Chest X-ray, AP view. Patient: 13 years old, sex F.
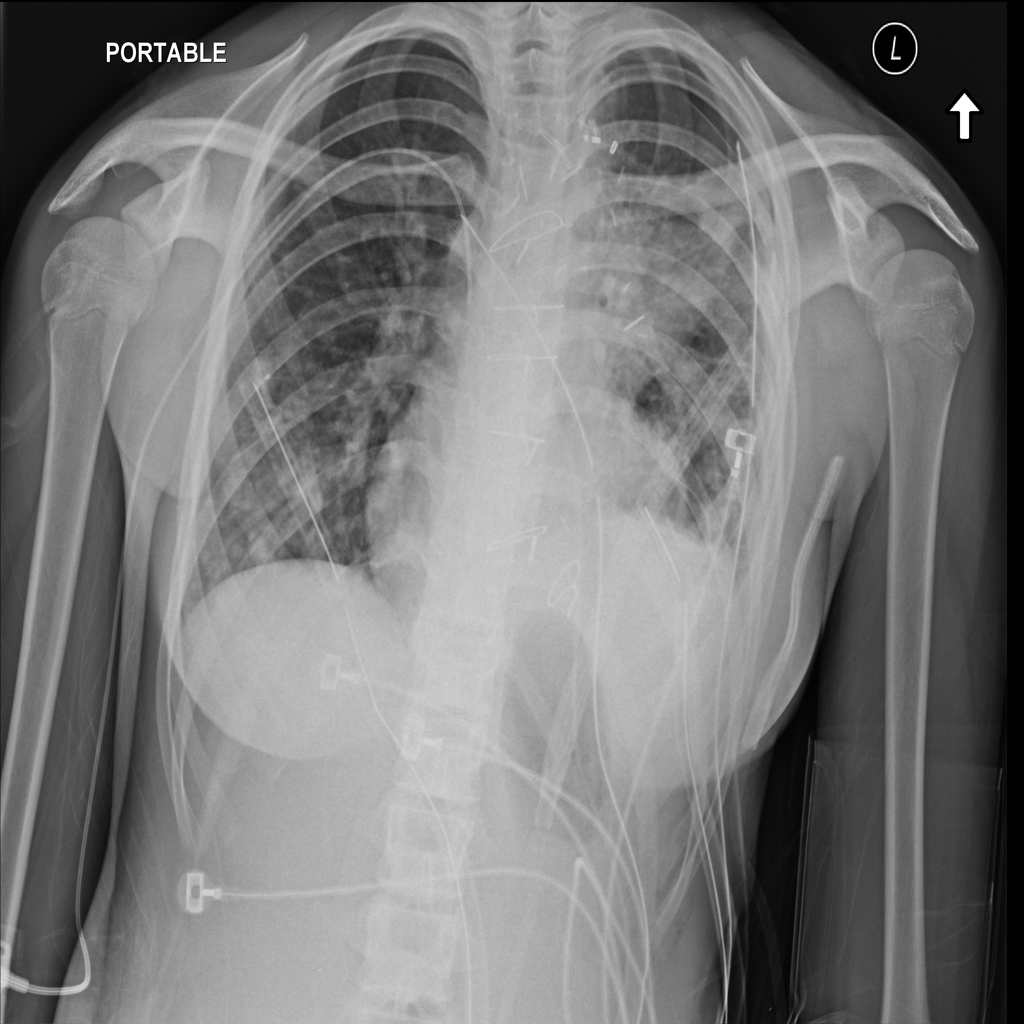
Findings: Consolidation, Infiltration, Pneumothorax